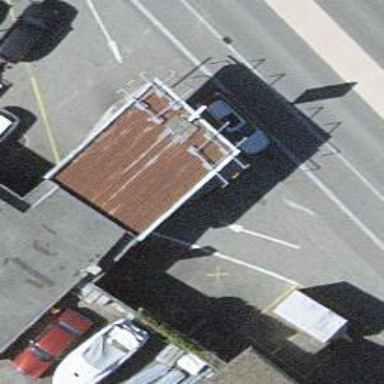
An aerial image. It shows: Fuel station.